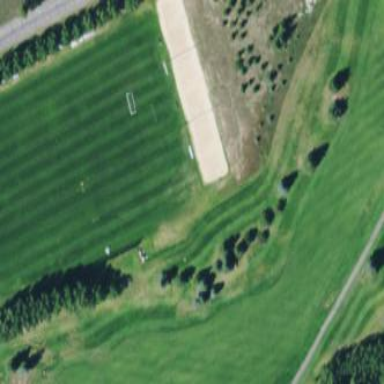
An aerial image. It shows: Grassy area designated as golf fairway.